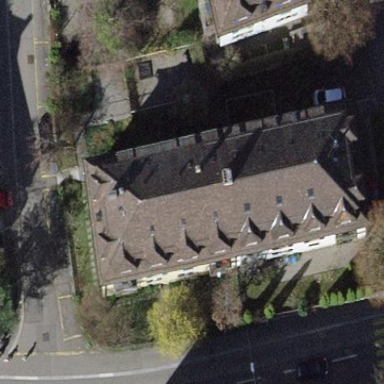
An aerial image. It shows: Building.